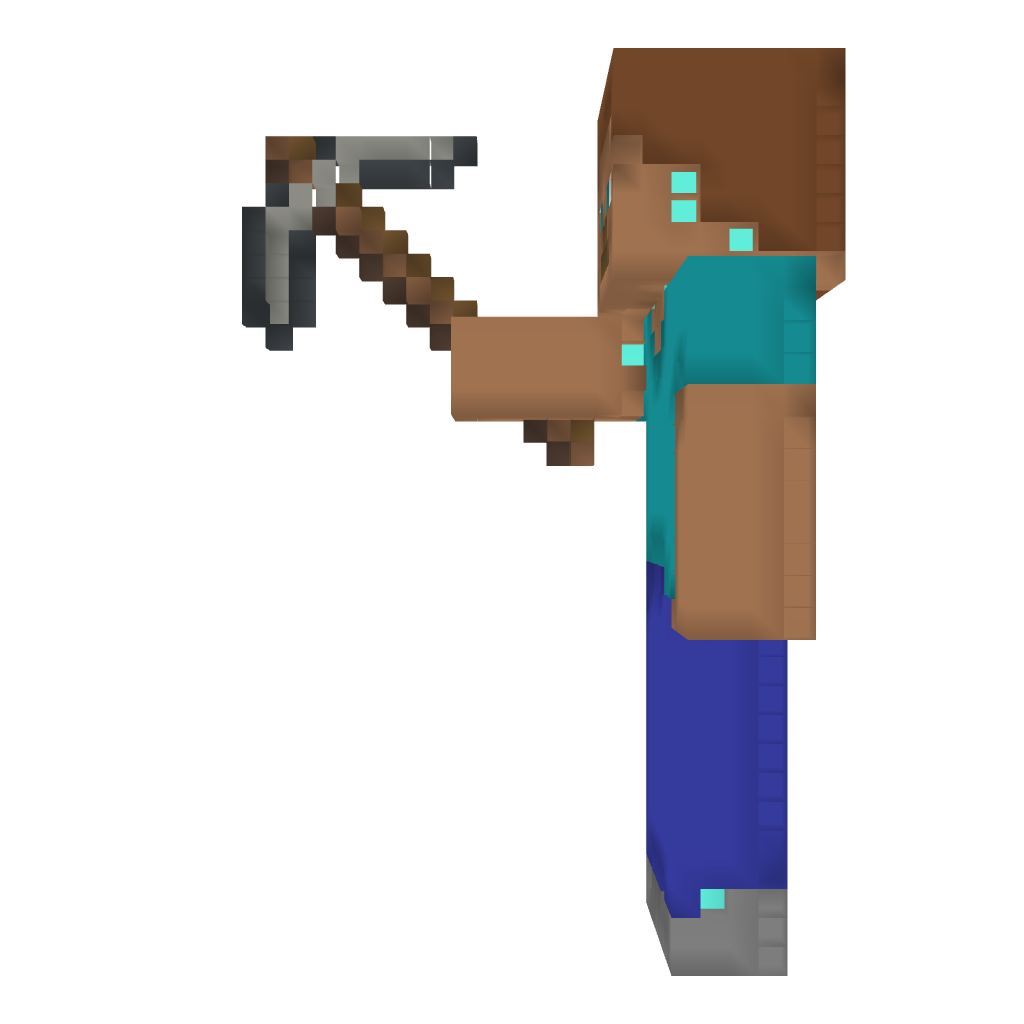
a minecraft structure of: Steve the miner statue